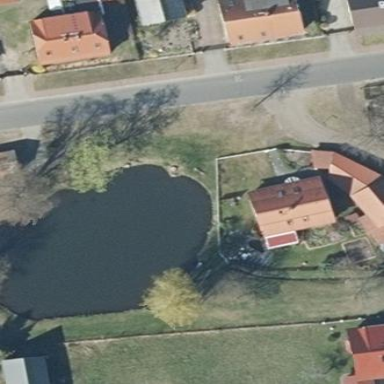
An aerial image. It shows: Pond surrounded by natural water.